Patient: sex M, age 52
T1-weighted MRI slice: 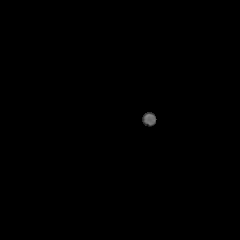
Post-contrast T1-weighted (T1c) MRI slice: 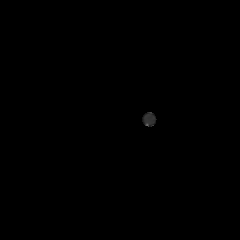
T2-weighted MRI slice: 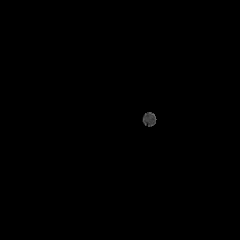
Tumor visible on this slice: no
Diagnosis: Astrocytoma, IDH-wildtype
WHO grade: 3